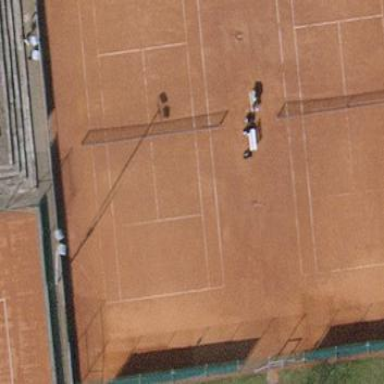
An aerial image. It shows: Tennis court on the leisure land pitch.